Question: I have got a problem on my position absolute property on IE7. My notification box move to right align in IE7 it's work fine in IE8, ie-9 and all other browser but problem in IE7
My HTML is
'''
<!DOCTYPE html PUBLIC "-//W3C//DTD XHTML 1.0 Transitional//EN" "http://www.w3.org/TR/xhtml1/DTD/xhtml1-transitional.dtd">
<html xmlns="http://www.w3.org/1999/xhtml">
<head>
<meta http-equiv="Content-Type" content="text/html; charset=utf-8" />
<title>Untitled Document</title>
</head>
<body>
<div align="center">
<div class="notification-bubble">
<div class="chat-bubble-arrow-border"></div>
<div class="chat-bubble-arrow"></div>
This should be on top in all browser </div>
<div class="gray-form-box">
<p class="notification-text"><span class="notification-group"></span><a href="#">User Name:</a> "Aliquam erat volutpat. Aliquam eu massa id augue tincidunt accumsan. Cras cursus imperdiet tempus. Integer in libero mi, quis condimentum tellus. Aliquam augue quam, tincidunt at imperdiet" <a href="#" class="notification-time"> 03 June 6:12 pm. </a></p>
<div class="seperator-line"></div>
<p class="notification-text"><span class="notification-group"></span><a href="#">User Name:</a> "Aliquam erat volutpat. Aliquam eu massa id augue tincidunt accumsan. Cras cursus imperdiet tempus. Integer in libero mi, quis condimentum tellus. Aliquam augue quam, tincidunt at imperdiet" <a href="#" class="notification-time"> 03 June 6:12 pm. </a></p>
<div class="seperator-line"></div>
<p class="notification-text"><span class="notification-group"></span><a href="#">User Name:</a> "Aliquam erat volutpat. Aliquam eu massa id augue tincidunt accumsan. Cras cursus imperdiet tempus. Integer in libero mi, quis condimentum tellus. Aliquam augue quam, tincidunt at imperdiet" <a href="#" class="notification-time"> 03 June 6:12 pm. </a></p>
<div class="seperator-line"></div>
<p class="notification-text"><span class="notification-group"></span><a href="#">User Name:</a> "Aliquam erat volutpat. Aliquam eu massa id augue tincidunt accumsan. Cras cursus imperdiet tempus. Integer in libero mi, quis condimentum tellus. Aliquam augue quam, tincidunt at imperdiet" <a href="#" class="notification-time"> 03 June 6:12 pm. </a></p>
<div class="seperator-line"></div>
<p class="notification-text"><span class="notification-group"></span><a href="#">User Name:</a> "Aliquam erat volutpat. Aliquam eu massa id augue tincidunt accumsan. Cras cursus imperdiet tempus. Integer in libero mi, quis condimentum tellus. Aliquam augue quam, tincidunt at imperdiet" <a href="#" class="notification-time"> 03 June 6:12 pm. </a></p>
<div class="seperator-line"></div>
<p class="notification-text"><span class="notification-group"></span><a href="#">User Name:</a> "Aliquam erat volutpat. Aliquam eu massa id augue tincidunt accumsan. Cras cursus imperdiet tempus. Integer in libero mi, quis condimentum tellus. Aliquam augue quam, tincidunt at imperdiet" <a href="#" class="notification-time"> 03 June 6:12 pm. </a></p>
</div>
</div>
</body>
</html>
'''
My CSS is
'''
body
{
margin:0px;
padding:0px;
}
.notification-bubble
{
background-color:#ffffff;
border:1px solid #c1c1c1;
font-size:35px;
height:269px;
margin:10px auto;
position:absolute;
text-align:center;
width:280px;
margin-top:45px;
-moz-box-shadow: 0px 0px 10px #666666;
-webkit-box-shadow: 0px 0px 10px #666666;
box-shadow: 0px 0px 10px #666666;
margin-left:62px;
}
.chat-bubble-arrow-border
{
border-color: transparent transparent #c2c2c2 transparent;
border-style: solid;
border-width: 10px;
height:0;
width:0;
position:absolute;
top:-21px;
right:30px;
}
.chat-bubble-arrow
{
border-color: transparent transparent #ffffff transparent;
border-style: solid;
border-width: 10px;
height:0;
width:0;
position:absolute;
top:-19px;
right:30px;
}
.gray-form-box
{
width:800px;
height:100%;
background-color:#f5f5f5;
border:1px solid #e5e5e5;
float:left;
margin-bottom:30px;
}
.notification-group
{
width:26px;
height:26px;
margin:10px;
float:left;
margin-top:2px;
background-color:#FF0000;
}
.notification-text
{
font-family:Arial, Helvetica, sans-serif;
font-size: 13px;
font-weight: normal;
color: #333333;
text-align: left;
text-decoration:none;
float:left;
margin-top:10px;
line-height:18px;
margin-right:10px;
}
.notification-text a:link
{
font-weight: bold;
color: #3366cc;
text-decoration:none;
}
.notification-text a:visited
{
font-weight: bold;
color: #3366cc;
text-decoration:none;
}
.notification-text a:hover
{
text-decoration:underline;
}
.notification-text a:active
{
text-decoration:underline;
}
a.notification-time:link
{
font-weight: normal;
color: #808080;
text-decoration:none;
font-size: 11px;
}
a.notification-time:hover
{
text-decoration:underline;
}
.seperator-line
{
width:90%;
height:1px;
background-color:#d1d0d0;
display:block;
float:left;
margin-left:5%;
}
'''
Check fiddle <URL>
My screen shot

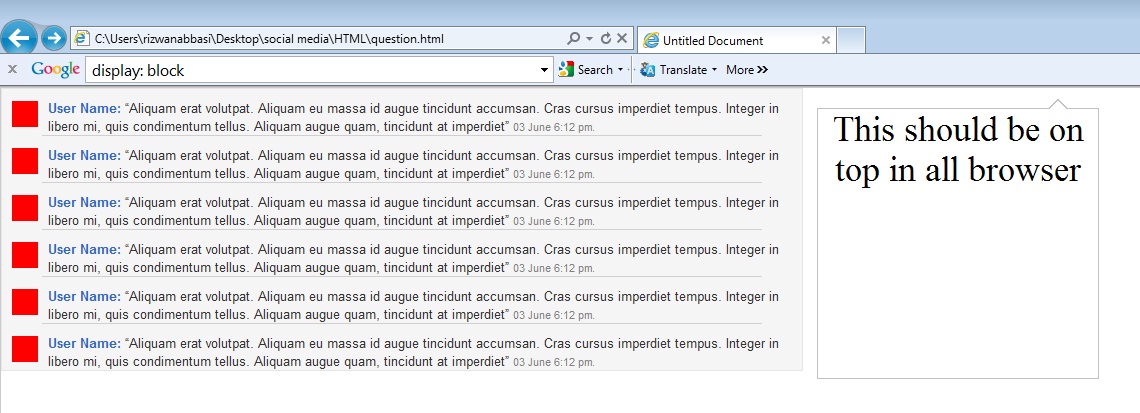
Answer: In your CSS, '.notification-bubble', you have defined the margin twice ('margin:10px auto;' and 'margin-left:62px;'). Try to delete them and just type : 'left:62px'